Aerial crown-view tile of a tropical tree (Barro Colorado Island, Panama), acquired 20250317:
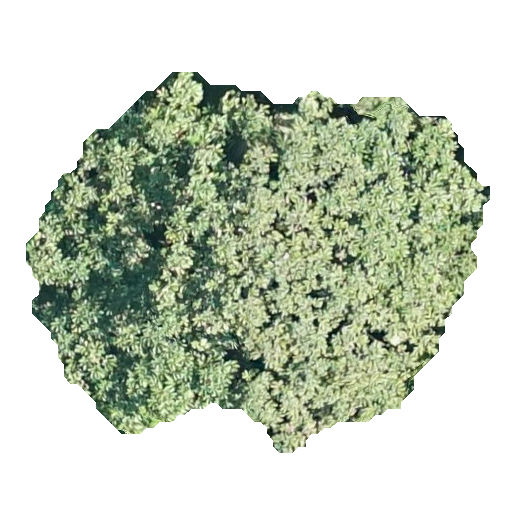
Species: Cecropia insignis
GBIF accepted scientific name: Cecropia insignis
Crown area: 187.137 m²